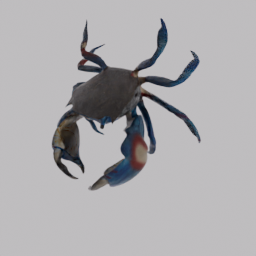
Label: animals